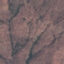
Label: HerbaceousVegetation